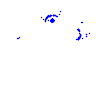
Particle: proton